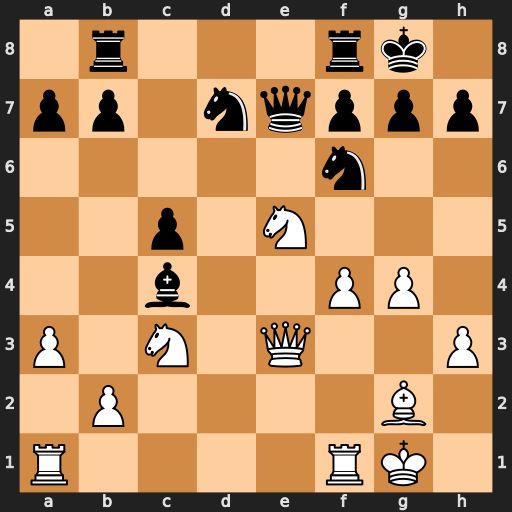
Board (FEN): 1r3rk1/pp1nqppp/5n2/2p1N3/2b2PP1/P1N1Q2P/1P4B1/R4RK1
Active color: w
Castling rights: -
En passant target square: -
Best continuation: Nxc4 Qxe3+ Nxe3